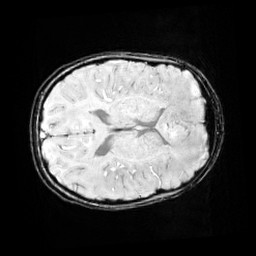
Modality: SWI
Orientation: axial
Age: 12
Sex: female
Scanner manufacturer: siemens
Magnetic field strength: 3 T
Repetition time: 0.027 s
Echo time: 0.02 s